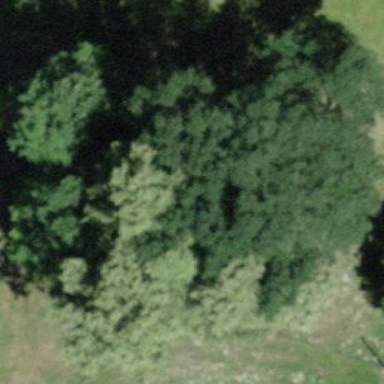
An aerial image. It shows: Forest area.